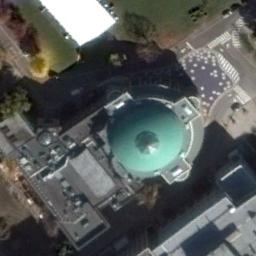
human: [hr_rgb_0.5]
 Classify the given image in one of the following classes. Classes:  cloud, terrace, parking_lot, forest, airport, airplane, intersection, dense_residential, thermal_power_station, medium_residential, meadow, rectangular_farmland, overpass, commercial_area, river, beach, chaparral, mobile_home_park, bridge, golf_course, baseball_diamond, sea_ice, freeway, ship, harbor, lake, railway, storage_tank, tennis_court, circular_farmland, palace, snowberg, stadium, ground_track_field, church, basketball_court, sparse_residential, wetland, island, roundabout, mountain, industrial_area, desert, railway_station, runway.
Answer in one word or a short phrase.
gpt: church